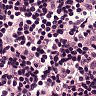
Metastatic tissue present: no